Question: i have this files on my web folder.
but when i try to login it returns
'''
SQLSTATE[HY000] [2002] No such file or directory
'''
in localhost it works perfectly

below is my code:
after successful login it redirects to this page.
'''
<?php
if (!empty($errors)) {
echo $errors;
} else{
echo "Please wait while the browser redirects you to our Booking System<br><br><img src=/../images/load.gif>
";
header("location:loading.php");
}
?>
'''
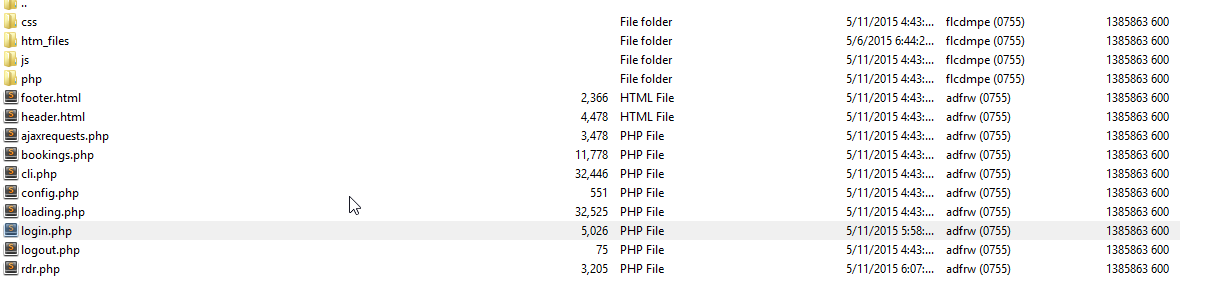
Answer: The problem here may be that you are running this php code from another directory and the loading.php is not in it (for example if the code above is in the php folder). To fix this i suggest you use the absolute path, something like this :
'''
header("location: http://yoursite.com/loading.php");
'''
PS: SQLSTATE[HY000] [2002] is a problem with the connection to mysql server.